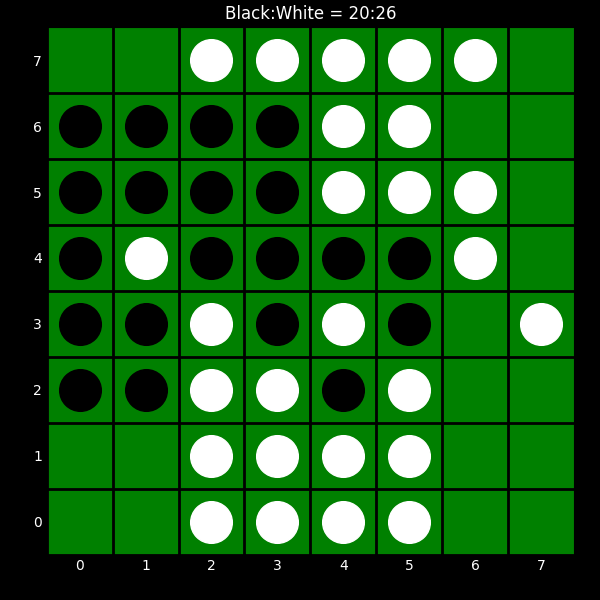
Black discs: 20
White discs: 26